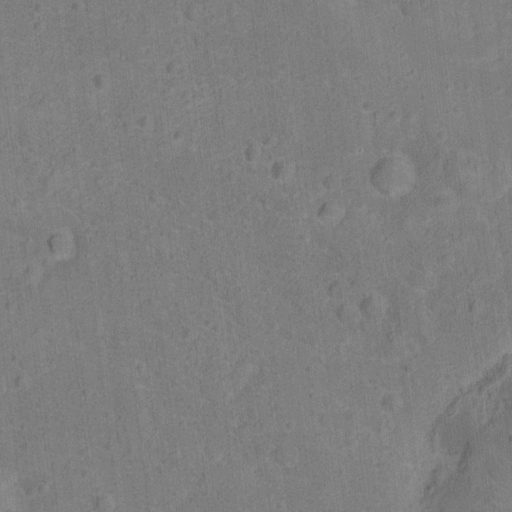
Classes present: Background